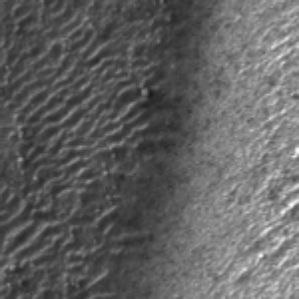
Label: frost